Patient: sex M, age 49
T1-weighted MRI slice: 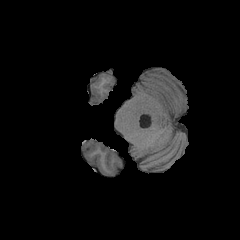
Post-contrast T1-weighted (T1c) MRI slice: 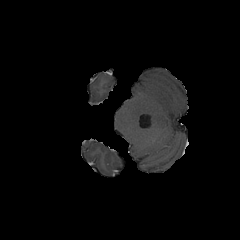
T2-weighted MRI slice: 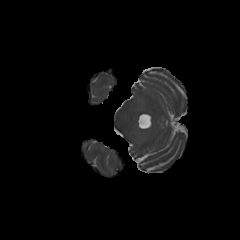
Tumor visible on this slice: no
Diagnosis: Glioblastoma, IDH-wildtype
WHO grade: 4